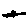
Label: flower